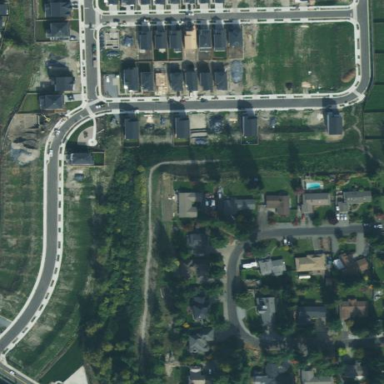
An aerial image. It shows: This residential area consists of single-family homes.